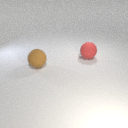
large red rubber sphere to the right of large brown rubber sphere